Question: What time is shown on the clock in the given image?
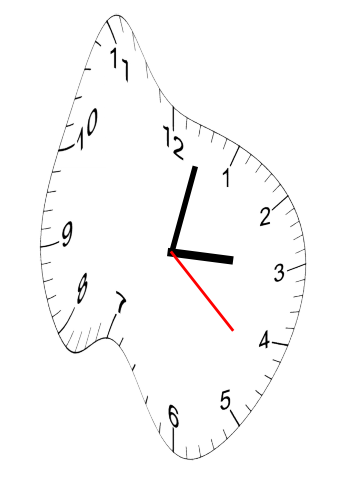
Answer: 03:02:22